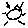
Label: sun